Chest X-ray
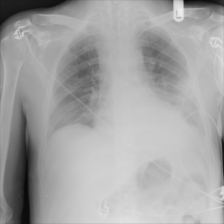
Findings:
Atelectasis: negative
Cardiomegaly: negative
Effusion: positive
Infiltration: negative
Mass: negative
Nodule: negative
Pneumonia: negative
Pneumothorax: negative
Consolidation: positive
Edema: negative
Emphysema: negative
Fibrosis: negative
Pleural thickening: negative
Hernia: negative